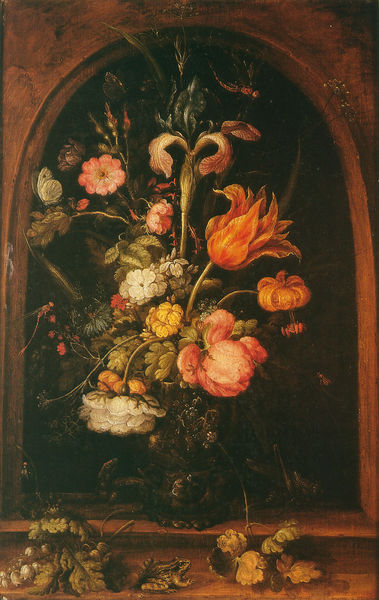
Titel: Lütticher Strauß
Künstler: Roelant Savery
Institution: Lüttich, Musée Curtius
Schlagwörter: blätter, weiß, gelb, grün, blumen, braun, fenster, licht, orange, schwarz, blüten, rose, rosen, rot, holland, rosa, früchte, stilleben, stillleben, vase, tulpen, strauss, blumenstrauss, kante, tulpe, vanitas, nische, hängen, insekten, lilie, schmetterling, welk, hängend, iris, pfingstrosen, welken, silleben, hopfen, maiglöckchen, kornblume, frosch, kröte, details, blumenstück, blühte, kohlweißling, trompe l'oeil